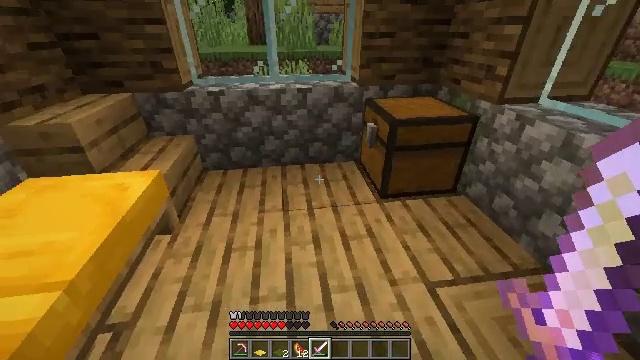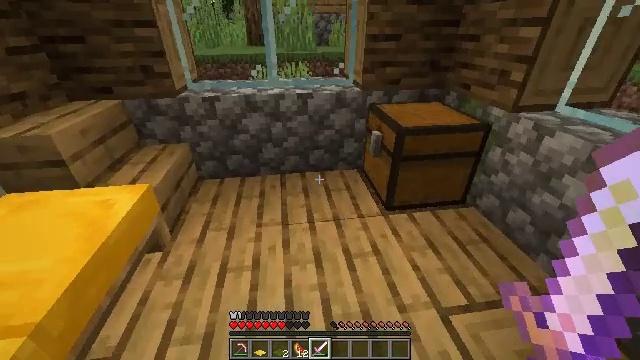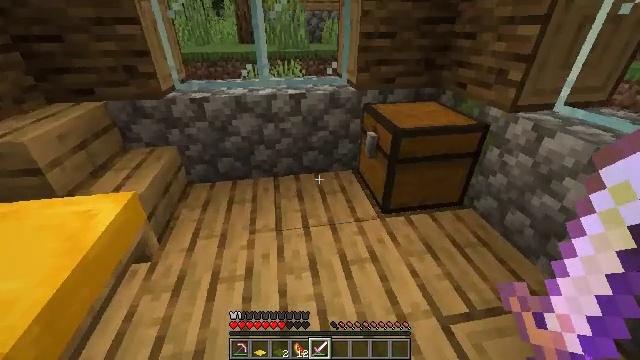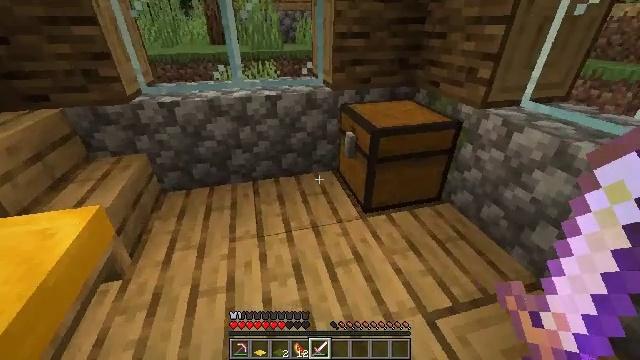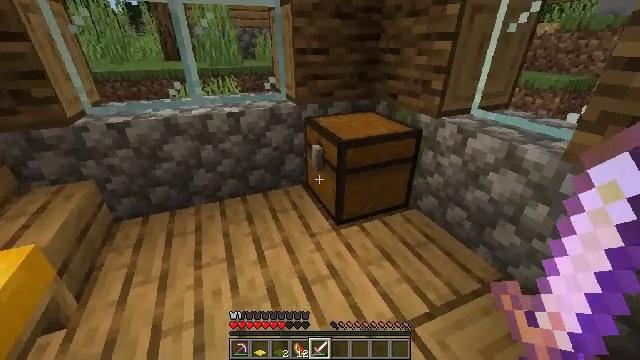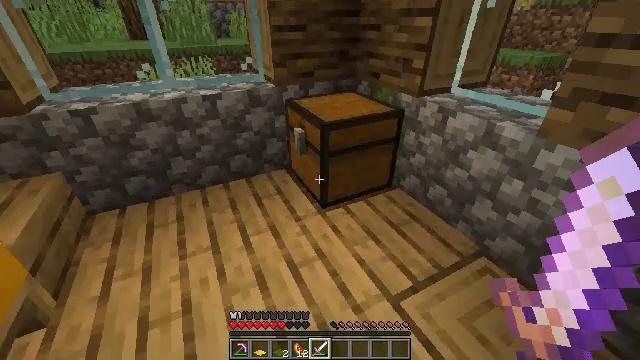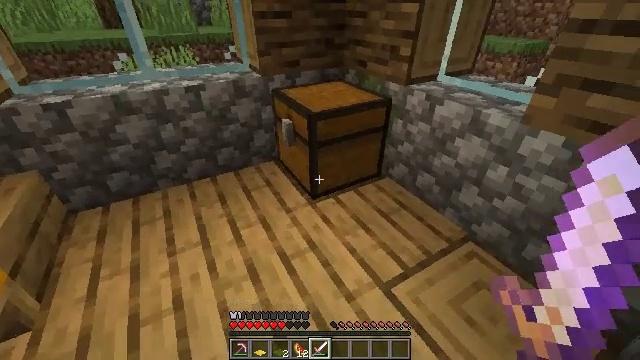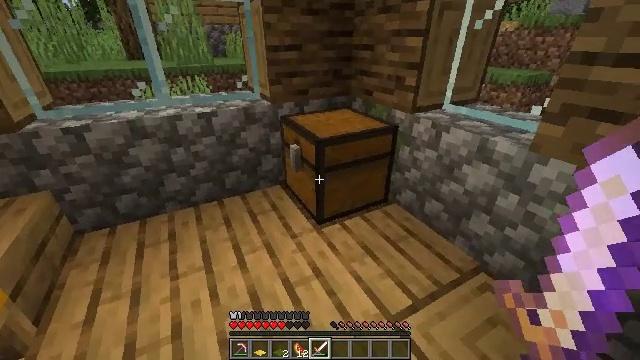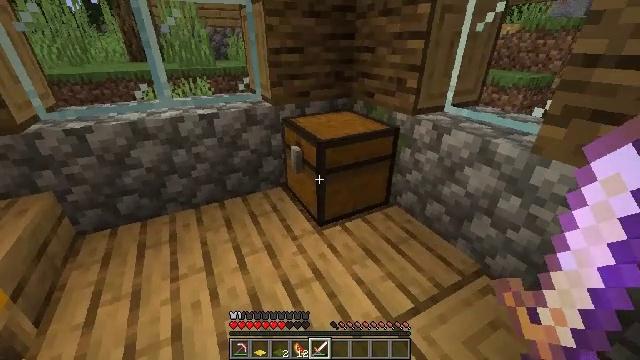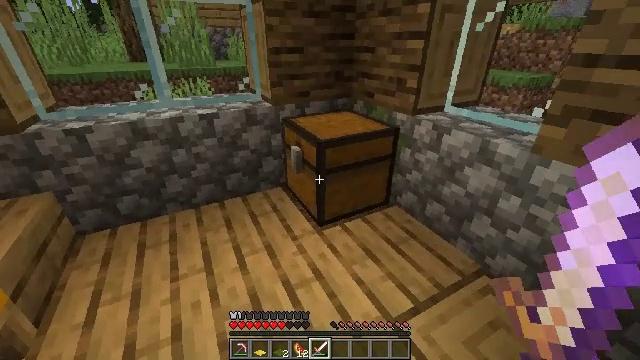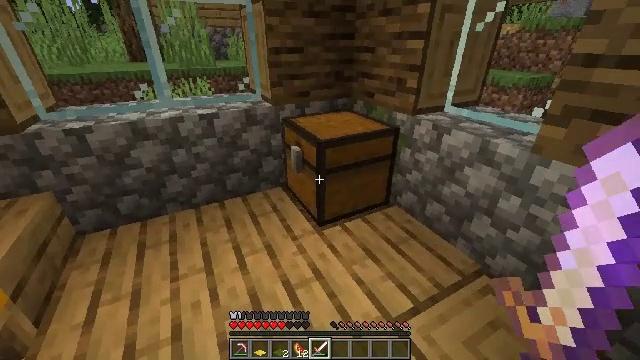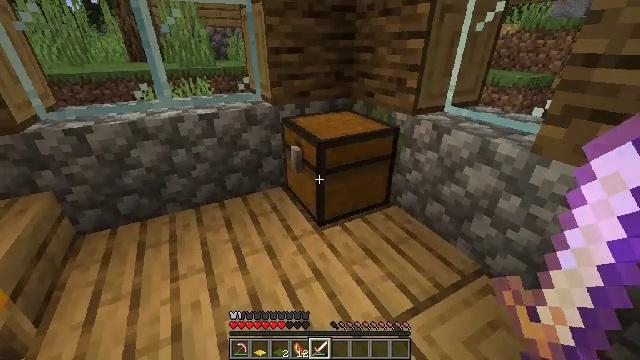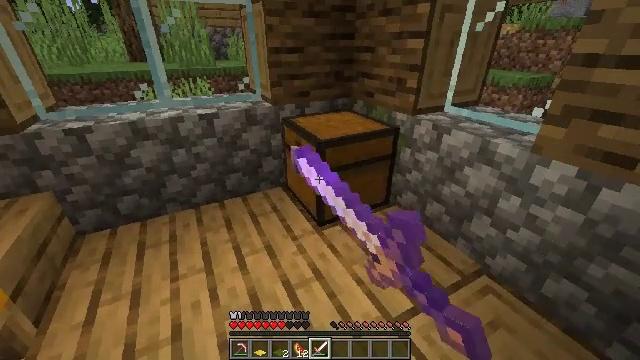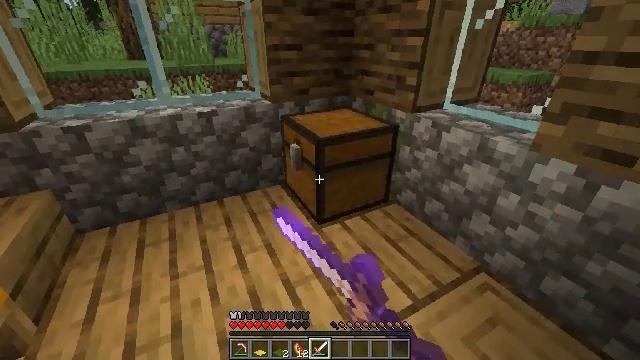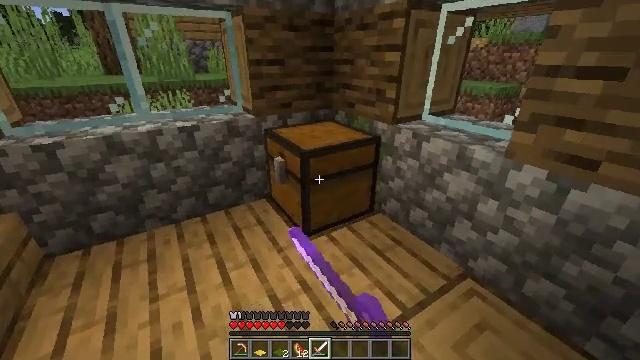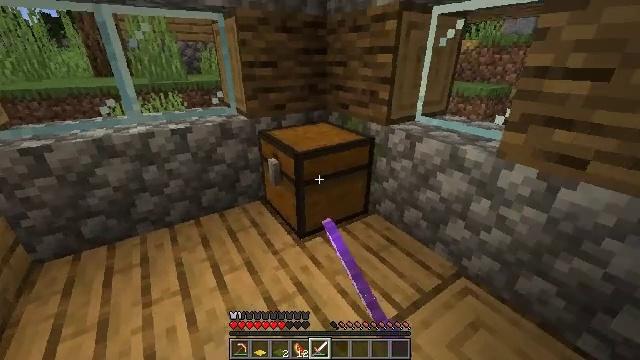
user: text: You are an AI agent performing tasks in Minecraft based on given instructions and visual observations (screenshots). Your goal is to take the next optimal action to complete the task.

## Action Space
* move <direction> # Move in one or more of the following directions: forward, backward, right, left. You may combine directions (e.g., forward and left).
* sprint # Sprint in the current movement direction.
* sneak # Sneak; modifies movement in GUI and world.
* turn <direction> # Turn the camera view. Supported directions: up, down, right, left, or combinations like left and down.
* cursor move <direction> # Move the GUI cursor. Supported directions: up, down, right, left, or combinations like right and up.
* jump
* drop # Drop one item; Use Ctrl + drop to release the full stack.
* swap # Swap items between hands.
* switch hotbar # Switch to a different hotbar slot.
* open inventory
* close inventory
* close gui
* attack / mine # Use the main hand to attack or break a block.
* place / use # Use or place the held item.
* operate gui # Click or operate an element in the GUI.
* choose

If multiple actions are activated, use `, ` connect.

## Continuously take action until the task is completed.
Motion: motion action
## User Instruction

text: Gather diorite by holding left button.
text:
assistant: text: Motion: move forward
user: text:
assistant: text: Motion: turn right
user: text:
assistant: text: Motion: turn right
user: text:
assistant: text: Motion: turn right and up
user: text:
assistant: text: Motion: turn right and down
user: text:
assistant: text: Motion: turn right and down
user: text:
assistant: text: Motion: turn left and up
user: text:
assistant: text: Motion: no_op
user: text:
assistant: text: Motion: no_op
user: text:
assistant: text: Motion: no_op
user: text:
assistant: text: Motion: use / place
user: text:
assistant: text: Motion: use / place
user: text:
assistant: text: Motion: use / place
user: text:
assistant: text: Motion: turn right and up
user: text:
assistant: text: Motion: turn right
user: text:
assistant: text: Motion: turn left and down
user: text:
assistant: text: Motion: no_op
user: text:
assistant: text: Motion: no_op
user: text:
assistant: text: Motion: no_op
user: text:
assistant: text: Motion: no_op
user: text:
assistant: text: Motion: no_op
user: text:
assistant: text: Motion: no_op
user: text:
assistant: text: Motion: no_op
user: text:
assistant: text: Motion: turn up
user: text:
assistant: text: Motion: turn up
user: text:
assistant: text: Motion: turn right
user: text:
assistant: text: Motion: turn right and down
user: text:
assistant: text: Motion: no_op
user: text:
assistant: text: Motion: no_op
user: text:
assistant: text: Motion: no_op